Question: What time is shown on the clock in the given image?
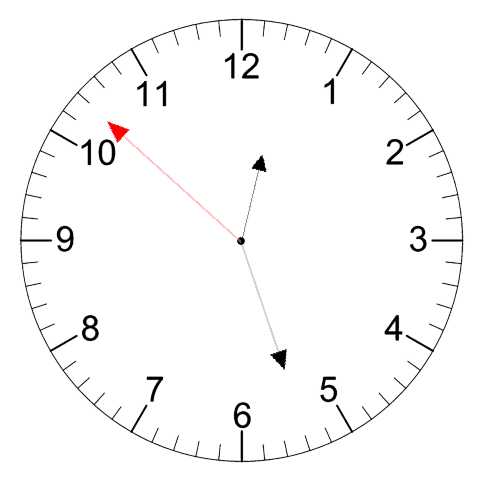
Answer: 12:26:52